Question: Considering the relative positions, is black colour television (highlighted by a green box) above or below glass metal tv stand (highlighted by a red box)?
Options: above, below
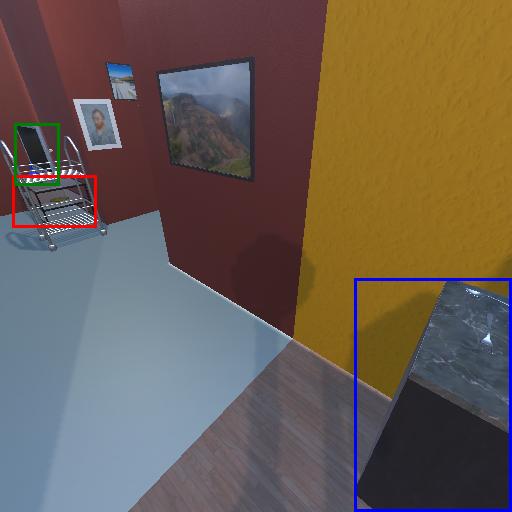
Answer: above